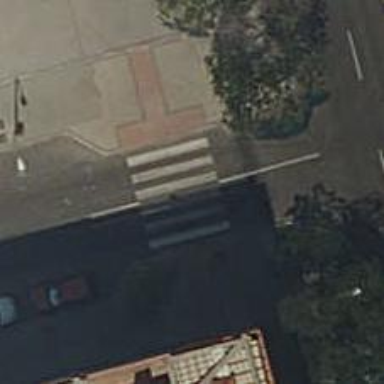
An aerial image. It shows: Zebra crossing on the road.